Question: I created a scatter plot, this is the code below. The point at (0,0) does not show on the chart (actually it happens as long as x=0, y can be anything). If I hover on that point, the tooltip does show. Also when I set a title in the options, the title does not show up on the page.
Also how can I put a label on the x and y axis?
Does anyone know what I am doing wrong?
Thanks
'''
<!DOCTYPE html>
<html>
<head>
<title>Title of the document</title>
<script src="https://cdnjs.cloudflare.com/ajax/libs/Chart.js/2.7.0/Chart.min.js"></script>
</head>
<body>
<script>
var canvas = document.createElement('canvas');
canvas.width = 400;
canvas.height = 400;
document.body.appendChild(canvas);
var coordinates = [
{x:0,y:0}, {x:5,y:5}, {x:15,y:15}, {x:20,y:20}, {x:25,y:25}
];
var d1 = coordinates.slice(0,3);
var d2 = coordinates.slice(3,coordinates.length);
var data = {
datasets: [
{
label: "Most Relavant",
borderColor: 'red',
backgroundColor : 'rgba(255,0,0,0.5)',
data: d1
},
{
label: "Others",
borderColor: 'blue',
backgroundColor : 'rgba(0,0,255,0.5)',
data: d2
}
]
};
new Chart(canvas, {
type: 'scatter',
data: data,
title:{
display:true,
text:'Chart.js Line Chart'
},
options: {
responsive : false,
scales: {
xAxes: [{
type: 'linear',
position: 'bottom'
}]
}
}
});
</script>
</body>
</html>
'''
I am on chrome 61 and 62. See screenshot:

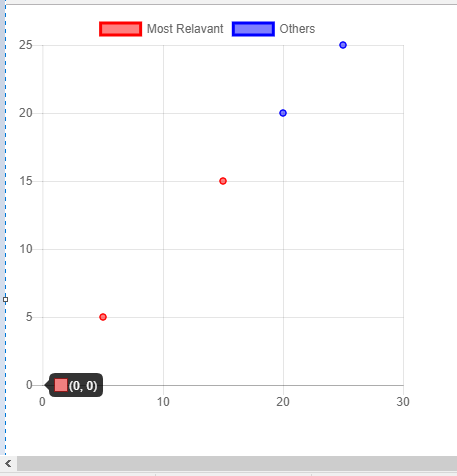
Answer: Using .01 value instead of 0 is a funky work around. Also have included the parts to label X and Y axis. I'm on Firefox and all looks fine
EDIT: Included the negative start axis values
'''
<script src="https://cdnjs.cloudflare.com/ajax/libs/Chart.js/2.7.0/Chart.min.js"></script>
</head>
<body>
<script>
var canvas = document.createElement('canvas');
canvas.width = 400;
canvas.height = 400;
document.body.appendChild(canvas);
var coordinates = [
{x:0,y:0}, {x:5,y:5}, {x:15,y:15}, {x:20,y:20}, {x:25,y:25}
];
var d1 = coordinates.slice(0,3);
var d2 = coordinates.slice(3,coordinates.length);
var data = {
datasets: [
{
label: "Most Relavant",
borderColor: 'red',
backgroundColor : 'rgba(255,0,0,0.5)',
data: d1
},
{
label: "Others",
borderColor: 'blue',
backgroundColor : 'rgba(0,0,255,0.5)',
data: d2
}
]
};
new Chart(canvas, {
type: 'scatter',
data: data,
title:{
display:true,
text:'Chart.js Line Chart'
},
options: {
responsive : false,
scales: {
xAxes: [{
ticks: {
min: -2,
stepSize: 5
},
type: 'linear',
position: 'bottom',
scaleLabel: {
display: true,
labelString: 'X axis label'
}
}],
yAxes: [{
ticks: {
min: -2,
stepSize: 5
},
scaleLabel: {
display: true,
labelString: 'Y axis label'
}
}]
}
}
});
</script>
</body>
'''